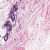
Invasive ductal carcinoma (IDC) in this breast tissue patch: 0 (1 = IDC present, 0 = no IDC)